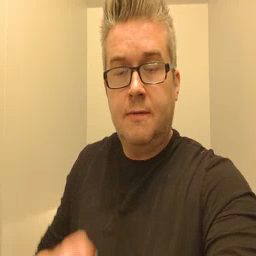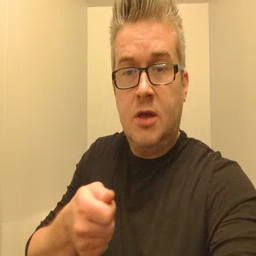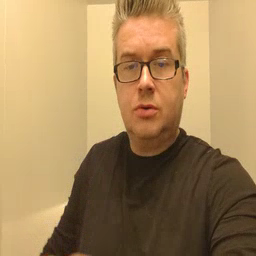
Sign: vacuum